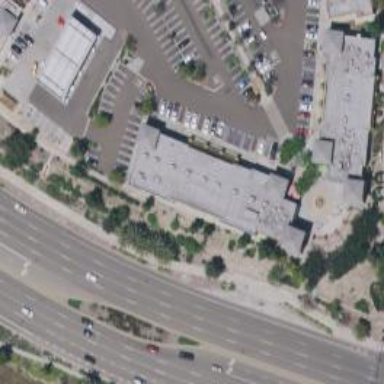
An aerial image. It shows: Fitness center located in leisure land.